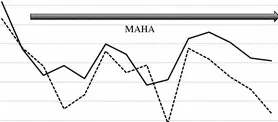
Transition of RBC and Plt counts was linked with the treatment effect. But in course of treatment, RBC transfusions were performed quite frequently. RBC red blood cell, Plt platelet.
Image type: pathology (masson_trichrome)